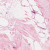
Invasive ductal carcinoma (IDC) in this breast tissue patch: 0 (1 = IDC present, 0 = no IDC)